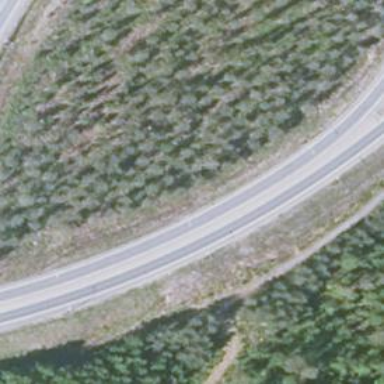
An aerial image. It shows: Trunk highway designated for motor vehicles.